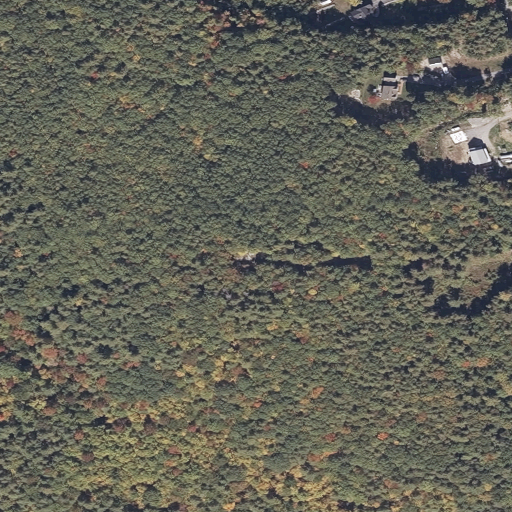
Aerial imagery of mountain in Maine named Tenny Hill containing mixed forest, deciduous forest, shrub, grassland, low intensity development, medium intensity development, and open development